Interaction volume radius: 5 \u00c5
Interaction volume height: 25 \u00c5
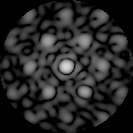
Disorder parameter: 0.5173